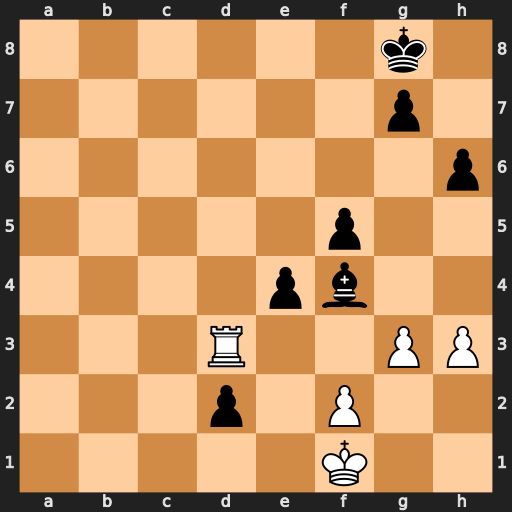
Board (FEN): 6k1/6p1/7p/5p2/4pb2/3R2PP/3p1P2/5K2
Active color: w
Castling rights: -
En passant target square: -
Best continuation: Rd8+ Kf7 gxf4 d1=Q+ Rxd1